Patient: sex M, age 75
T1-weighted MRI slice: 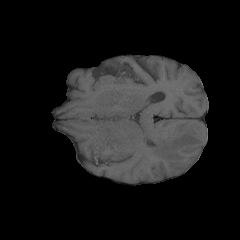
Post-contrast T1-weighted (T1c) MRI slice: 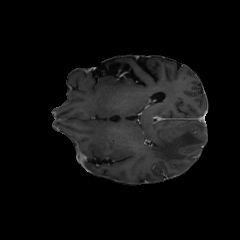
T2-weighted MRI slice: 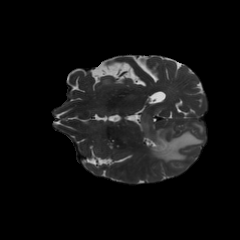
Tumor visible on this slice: yes
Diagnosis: Glioblastoma, IDH-wildtype
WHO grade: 4